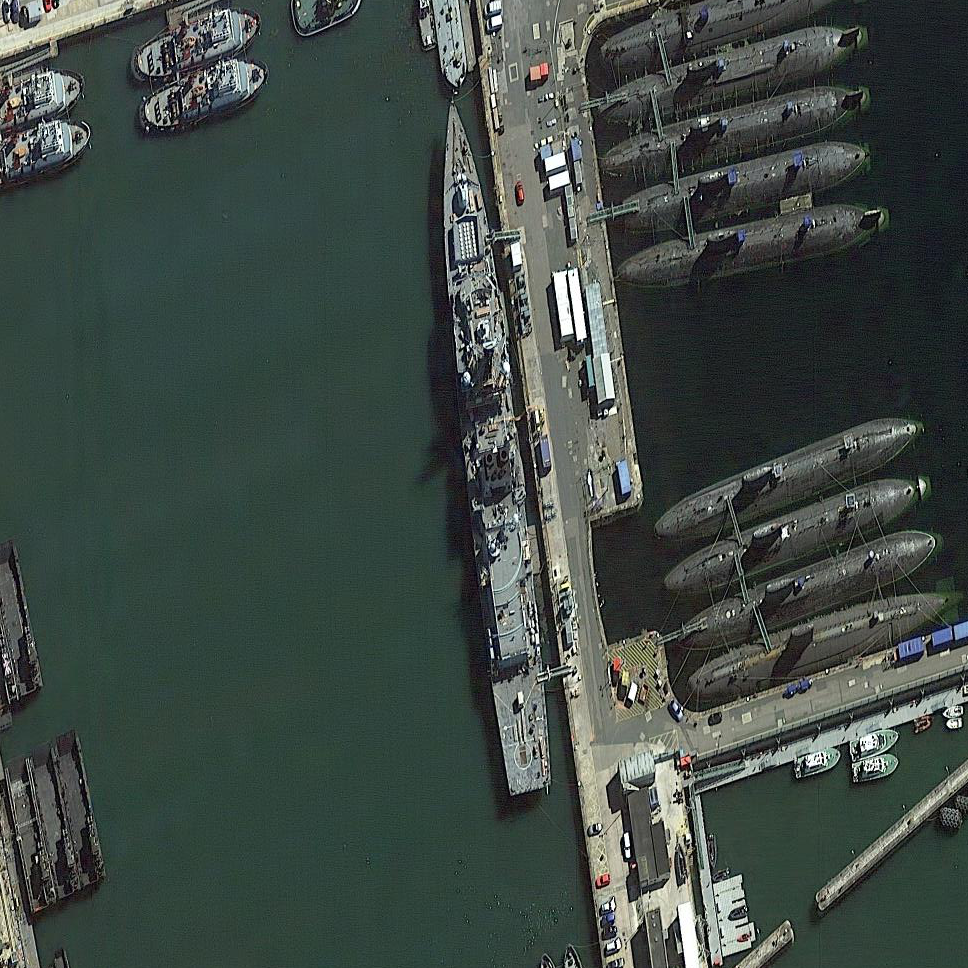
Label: Type_45_destroyer